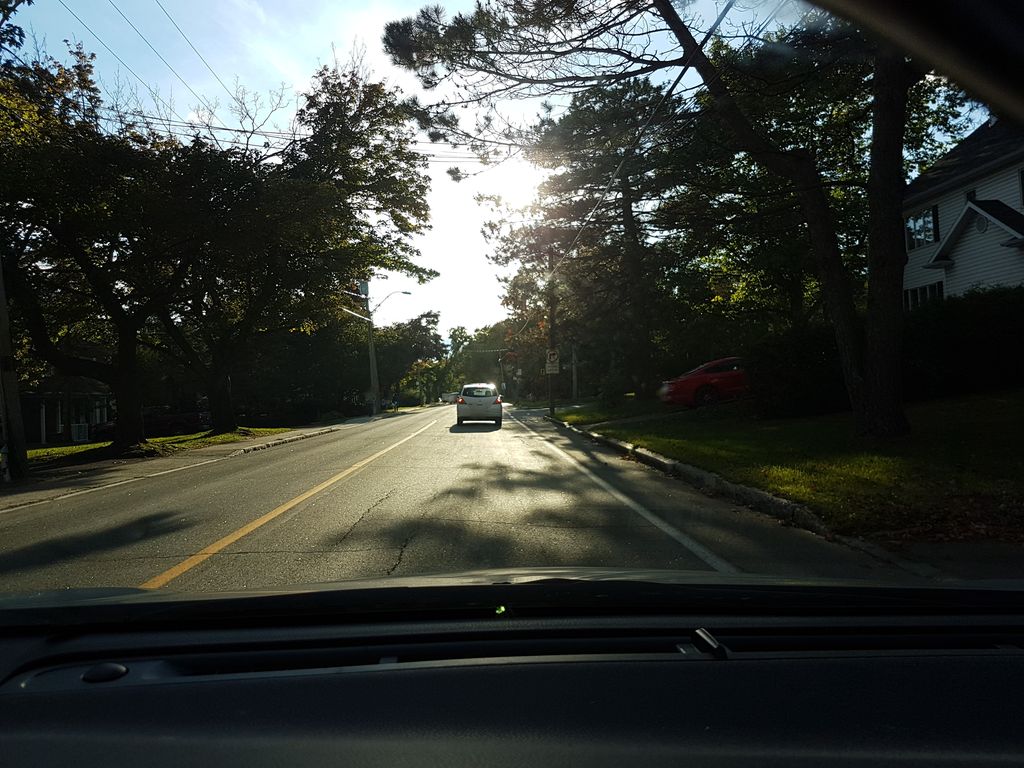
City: quebec_city